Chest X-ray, PA view. Patient: 10 years old, sex M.
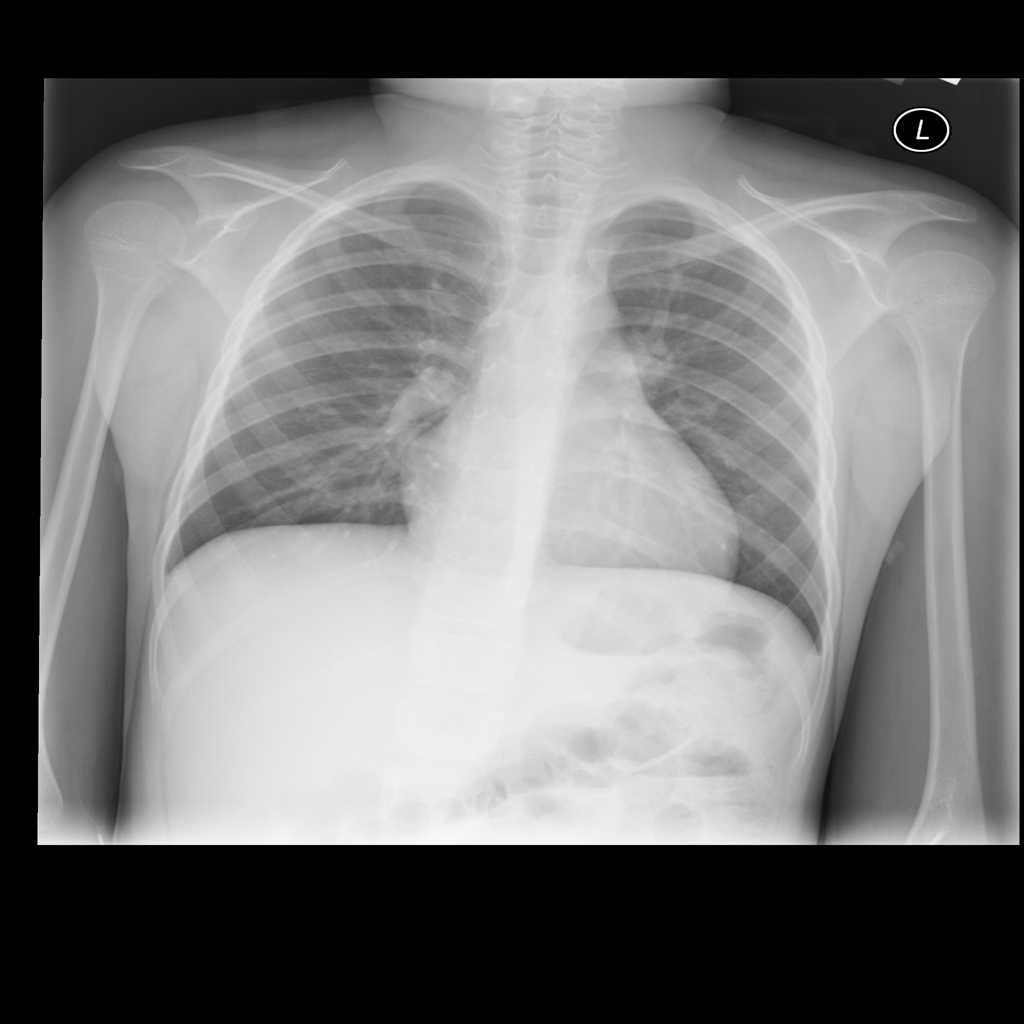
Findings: No Finding